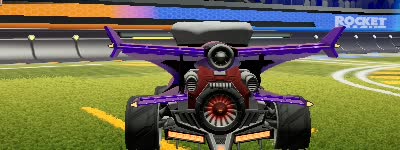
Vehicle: aftershock